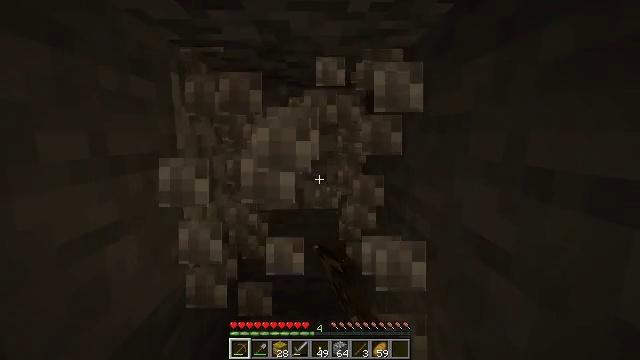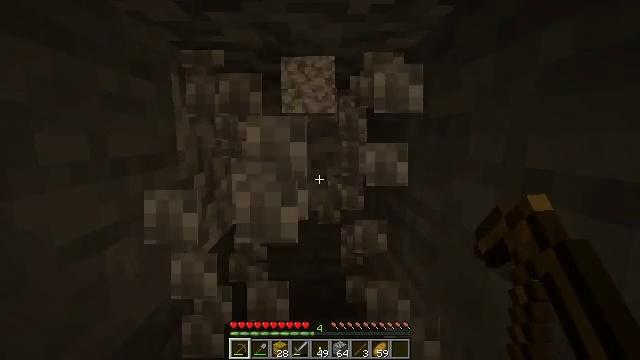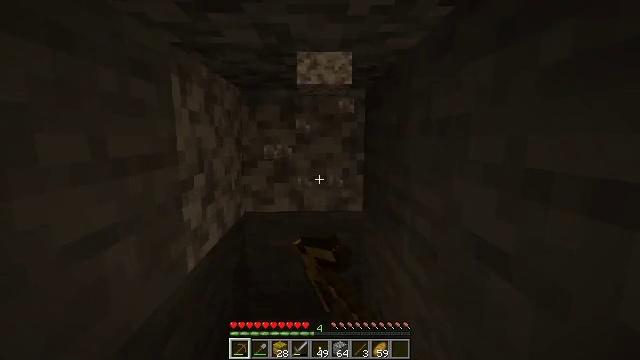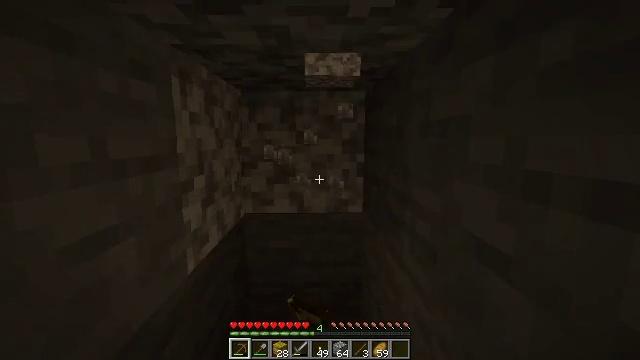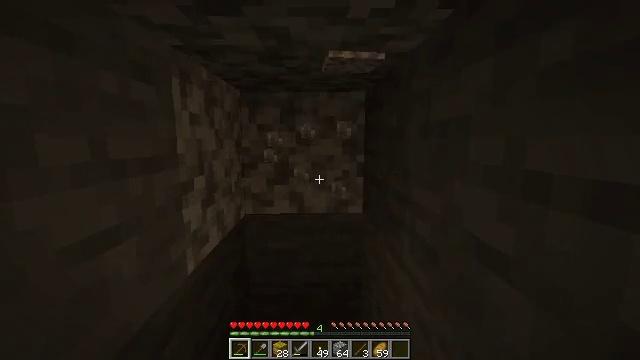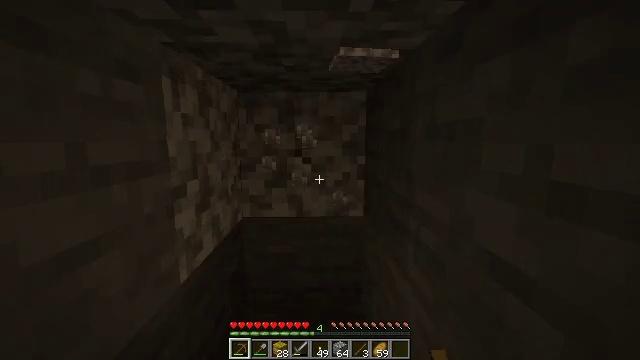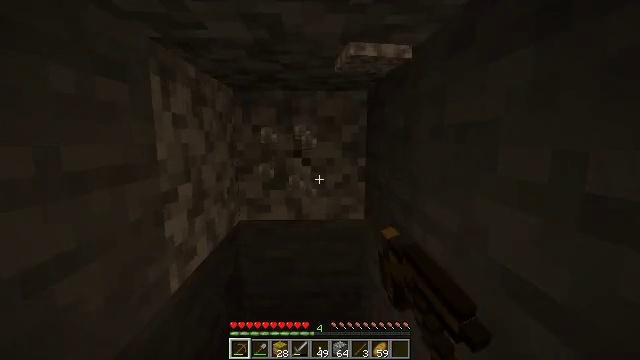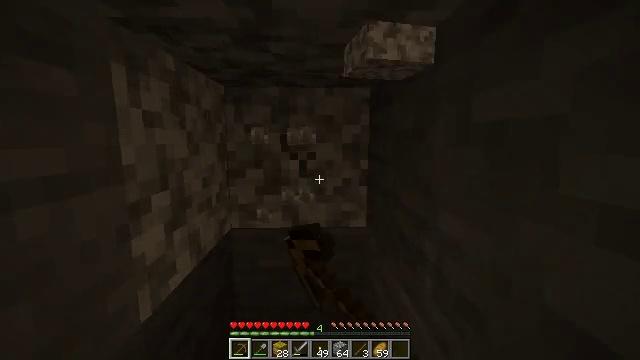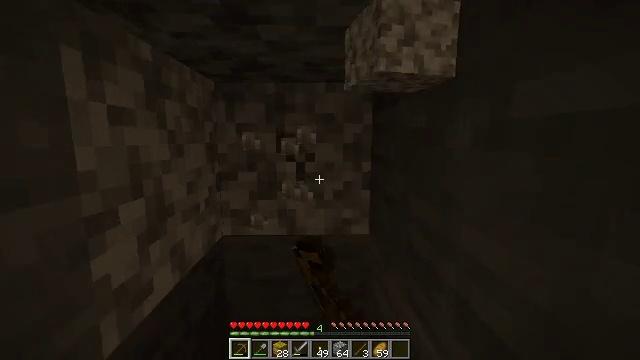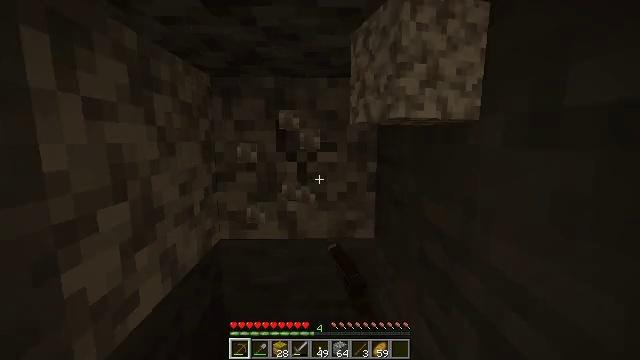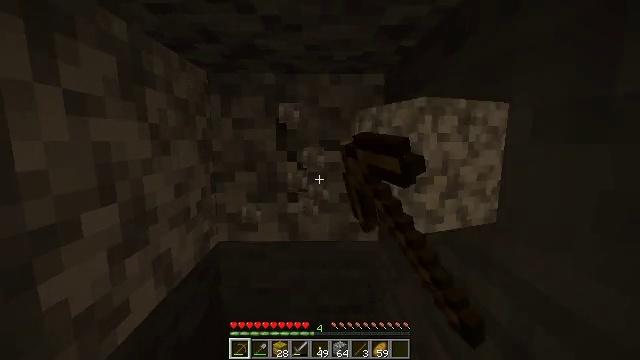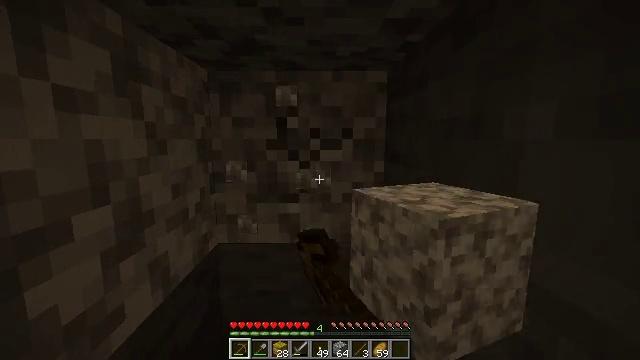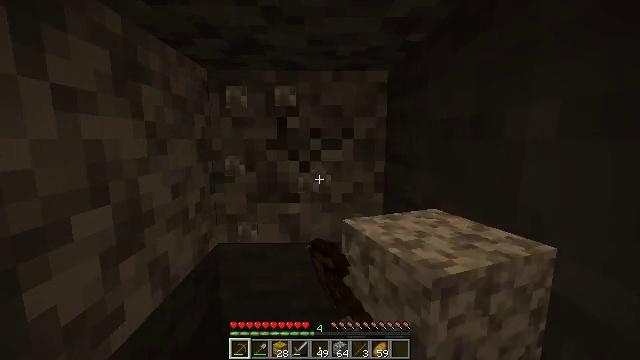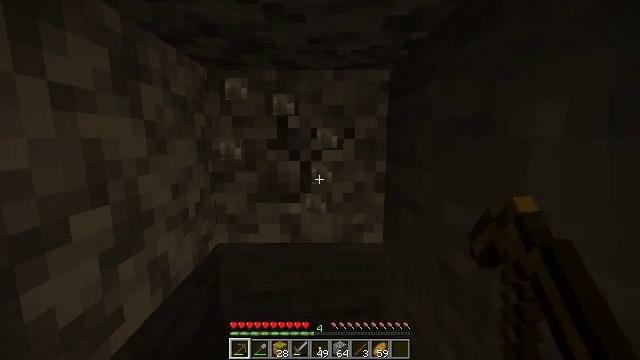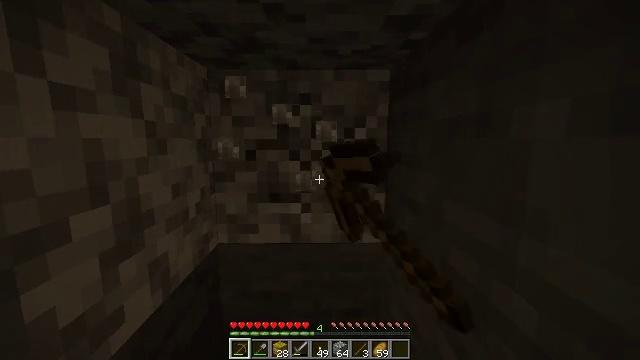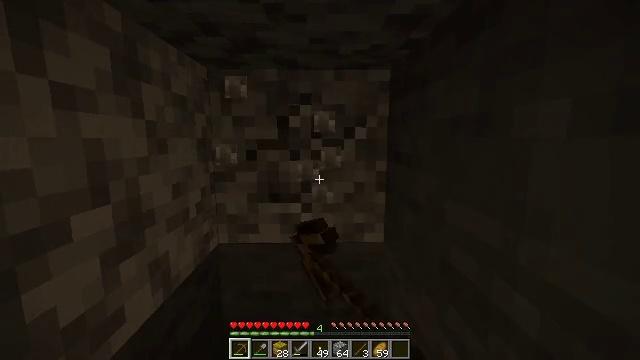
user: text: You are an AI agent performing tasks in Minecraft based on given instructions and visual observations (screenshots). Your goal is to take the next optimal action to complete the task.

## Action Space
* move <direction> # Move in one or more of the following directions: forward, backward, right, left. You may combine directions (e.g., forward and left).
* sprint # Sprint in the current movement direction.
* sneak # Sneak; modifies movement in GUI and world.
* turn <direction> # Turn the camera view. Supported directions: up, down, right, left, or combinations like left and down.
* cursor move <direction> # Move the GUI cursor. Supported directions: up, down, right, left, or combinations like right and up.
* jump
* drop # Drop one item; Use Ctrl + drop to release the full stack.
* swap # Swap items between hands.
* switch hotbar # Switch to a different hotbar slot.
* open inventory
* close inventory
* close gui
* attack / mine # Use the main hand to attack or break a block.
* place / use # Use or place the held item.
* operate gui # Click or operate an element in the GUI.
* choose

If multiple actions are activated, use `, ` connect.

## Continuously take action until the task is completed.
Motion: motion action
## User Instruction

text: Gather diorite by holding left button.
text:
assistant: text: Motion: attack / mine
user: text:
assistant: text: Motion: attack / mine
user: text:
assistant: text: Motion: attack / mine
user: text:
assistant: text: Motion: attack / mine
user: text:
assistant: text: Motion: move forward, attack / mine
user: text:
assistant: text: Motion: move forward, attack / mine
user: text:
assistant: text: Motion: move forward, attack / mine
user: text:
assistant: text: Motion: attack / mine
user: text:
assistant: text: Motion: attack / mine
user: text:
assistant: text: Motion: attack / mine
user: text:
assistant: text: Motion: attack / mine
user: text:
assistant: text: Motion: attack / mine
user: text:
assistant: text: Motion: attack / mine
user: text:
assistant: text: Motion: attack / mine
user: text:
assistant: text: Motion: attack / mine
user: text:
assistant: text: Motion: attack / mine
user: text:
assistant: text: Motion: attack / mine
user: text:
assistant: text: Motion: attack / mine
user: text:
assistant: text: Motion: attack / mine
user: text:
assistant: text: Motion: attack / mine
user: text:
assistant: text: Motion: attack / mine
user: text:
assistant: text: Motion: attack / mine
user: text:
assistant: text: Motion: attack / mine
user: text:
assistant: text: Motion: turn down, attack / mine
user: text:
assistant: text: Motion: attack / mine
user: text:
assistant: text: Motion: attack / mine
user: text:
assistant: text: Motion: attack / mine
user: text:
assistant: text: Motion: attack / mine
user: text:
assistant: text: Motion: attack / mine
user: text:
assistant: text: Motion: attack / mine